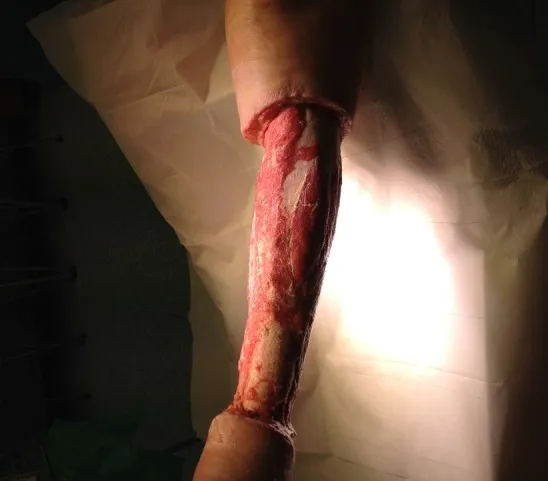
Left lower leg of case 1 on day 14 of hospitalization.
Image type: medical_photograph (other_medical_photograph)